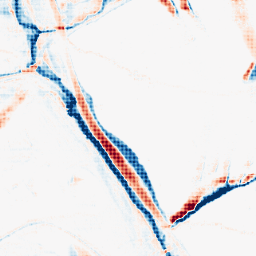
Category: morphological
Decomposition family: morphological_rect
Decomposition parameters: operation: average
width: 20
height: 5
Upsampling method: sinc_hamming
Upsampling parameters: scale: 8
kernel_size: 8
Upsampling scale: 8